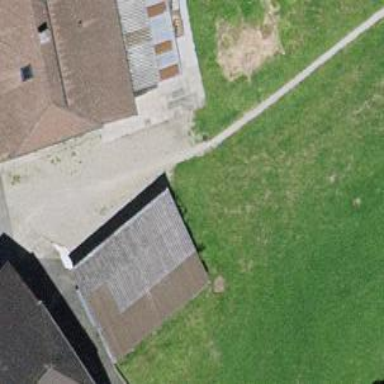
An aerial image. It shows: Garage building.